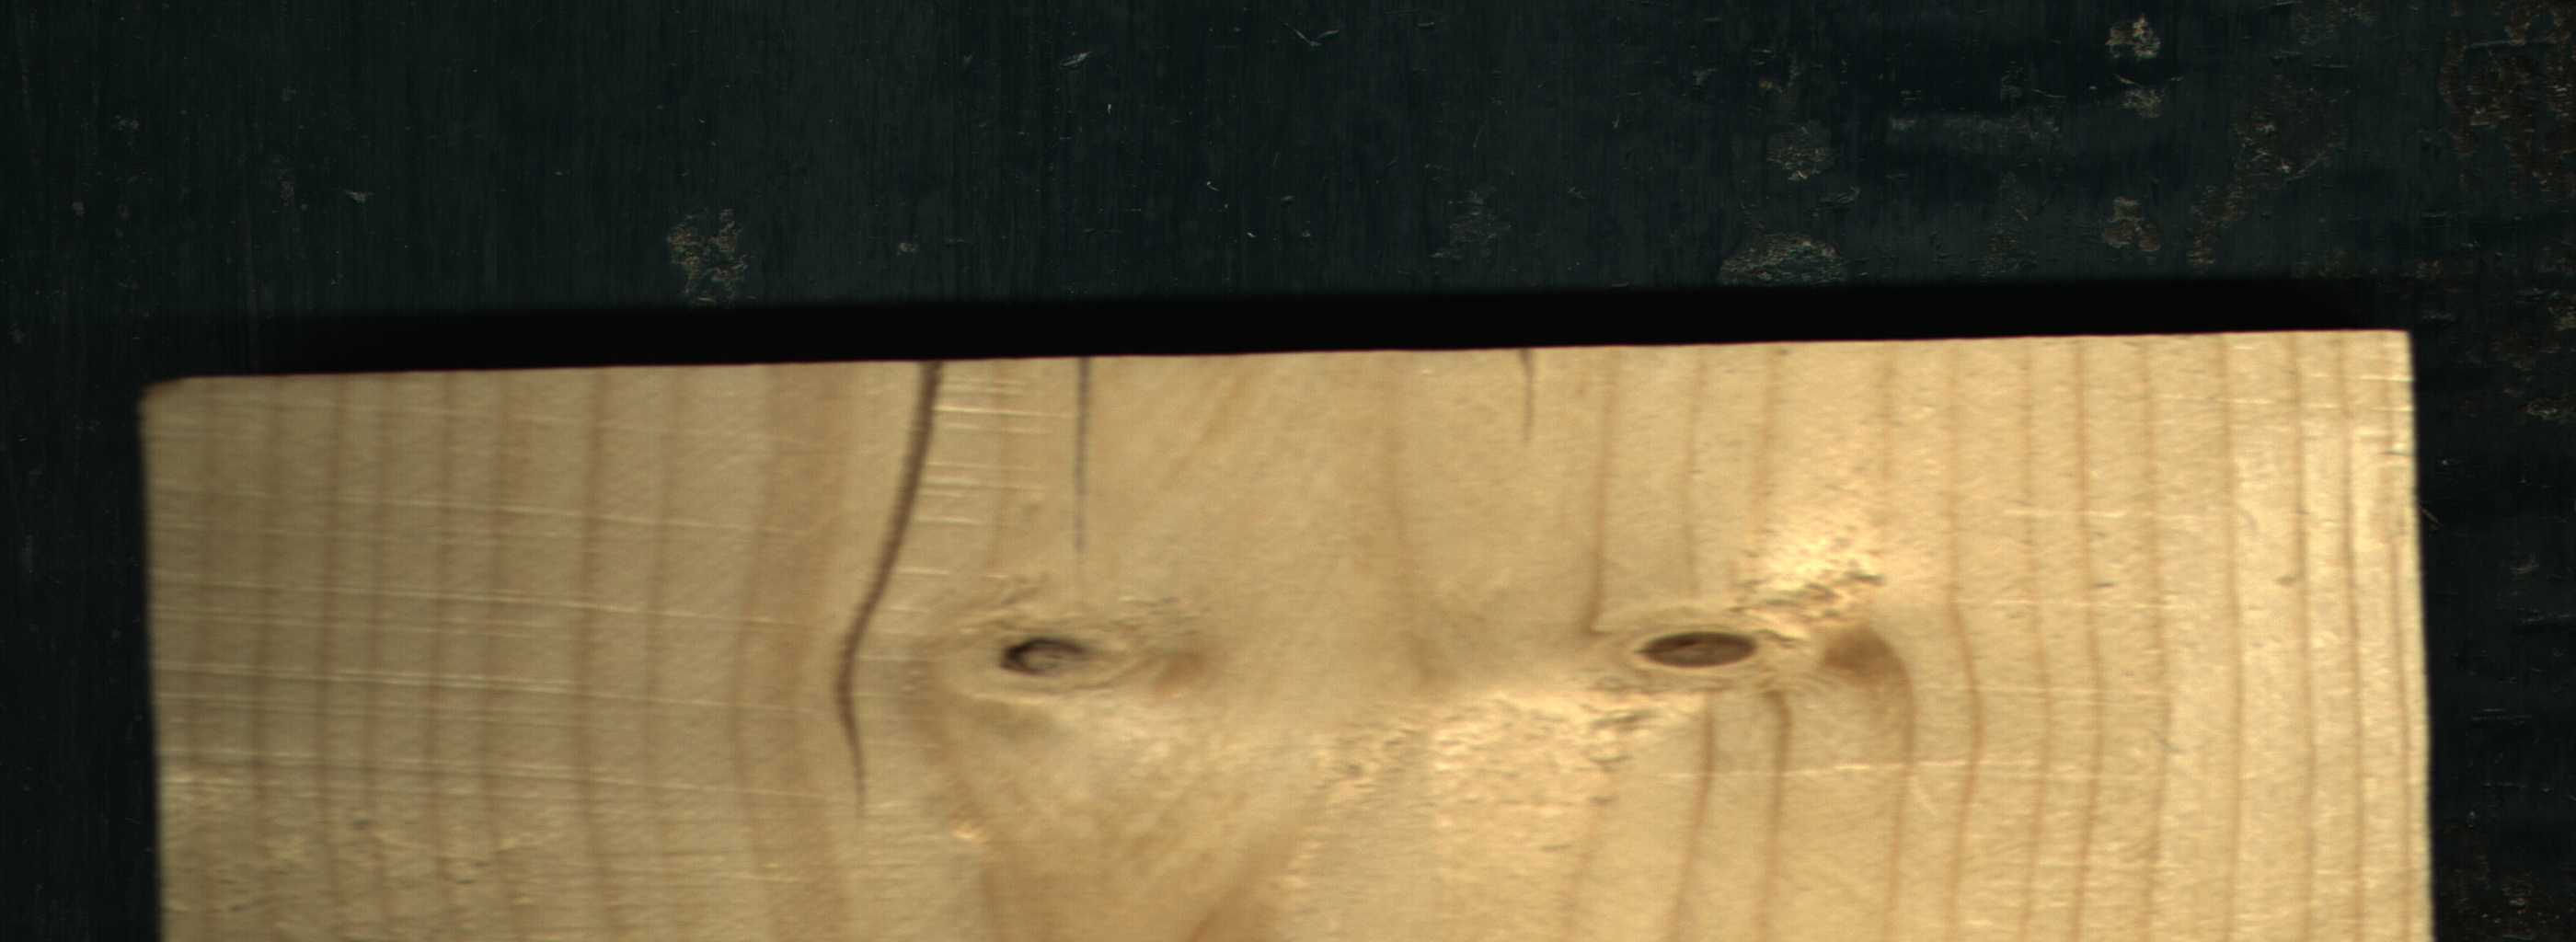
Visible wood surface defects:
Crack
Live_Knot
Live_Knot